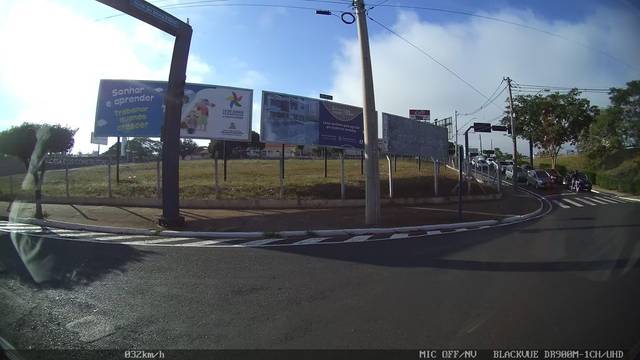
Region: Brazil
Coordinates: -20.826, -49.366